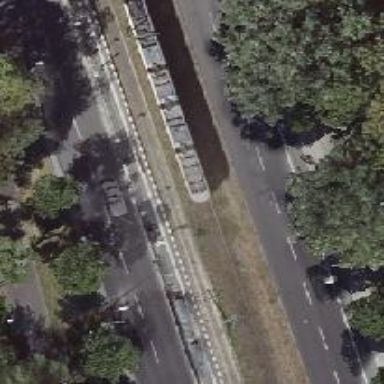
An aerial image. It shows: Tram stop.